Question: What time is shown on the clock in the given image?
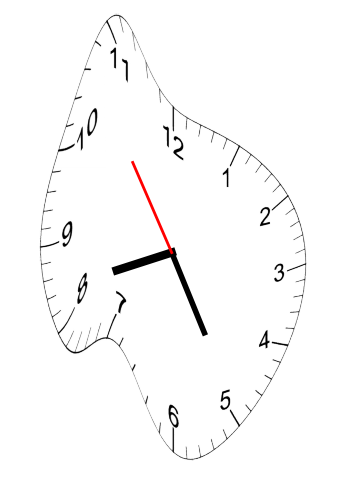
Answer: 08:24:54